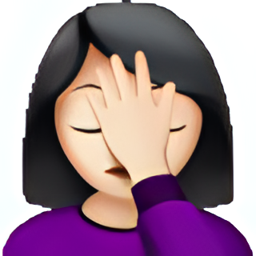
Name: woman facepalming type 1 2
Emoji: 🤦🏻‍♀️
Group: People & Body
Sub-group: person-gesture